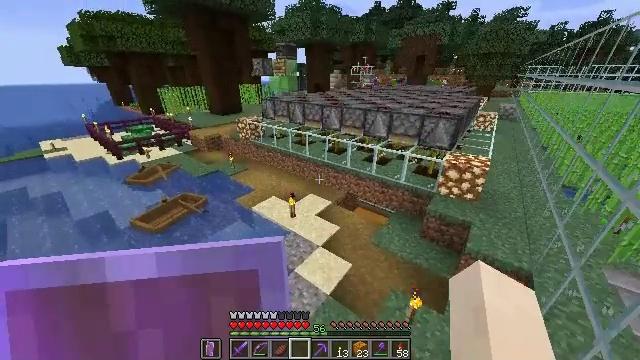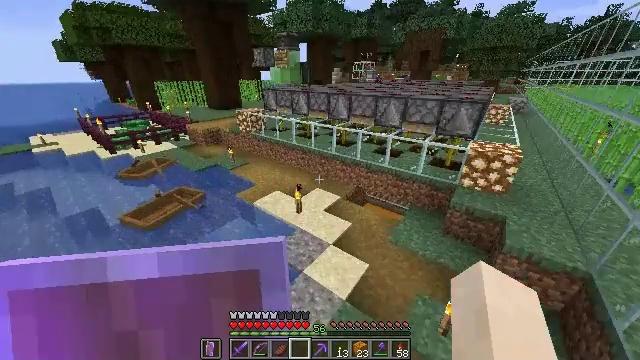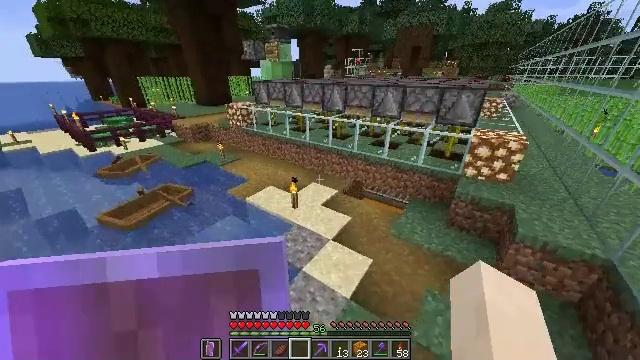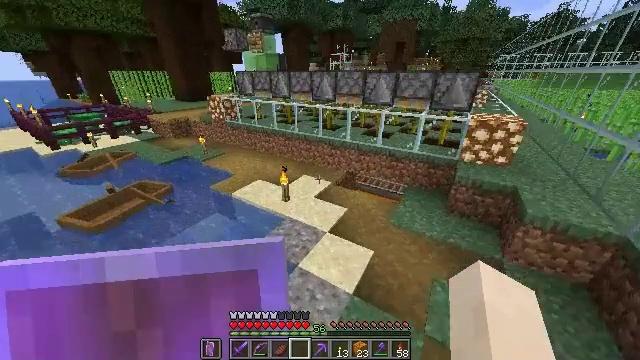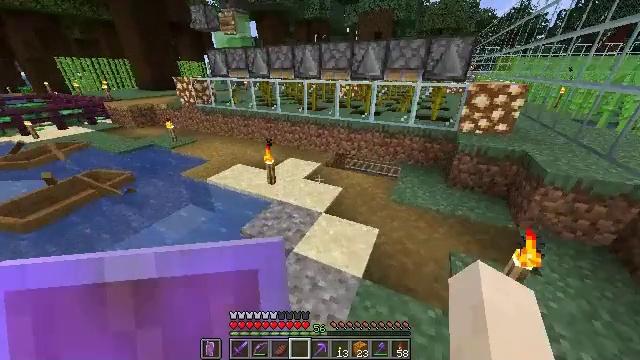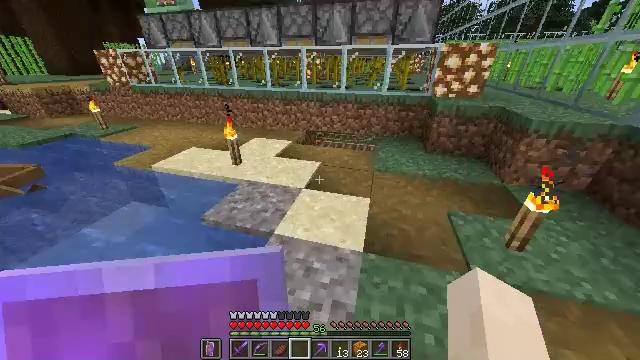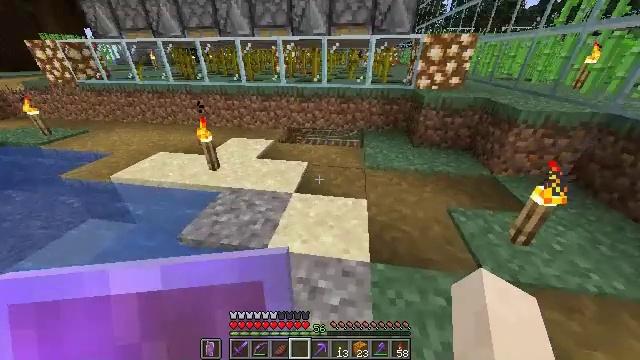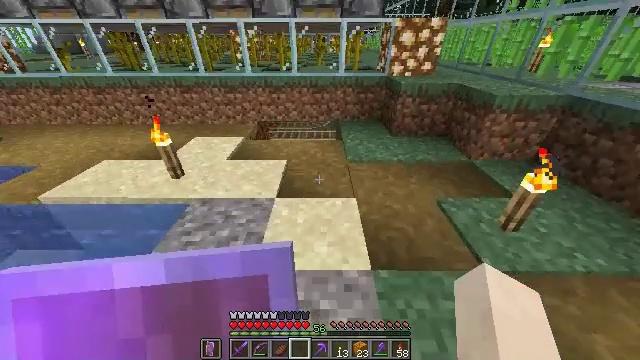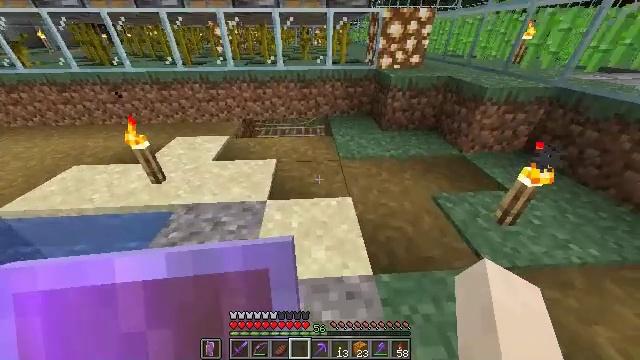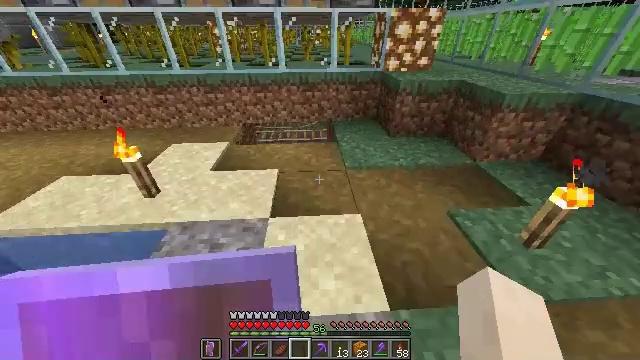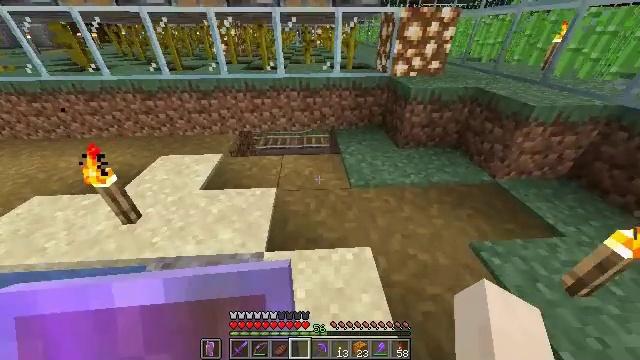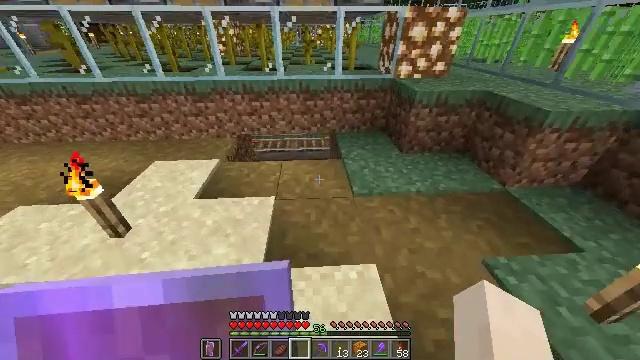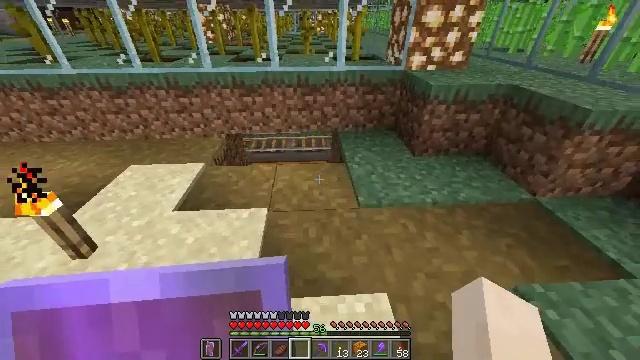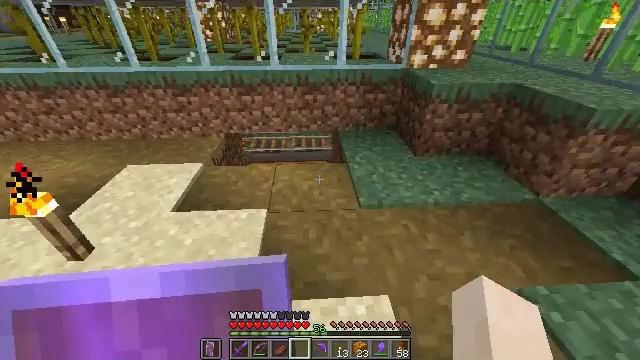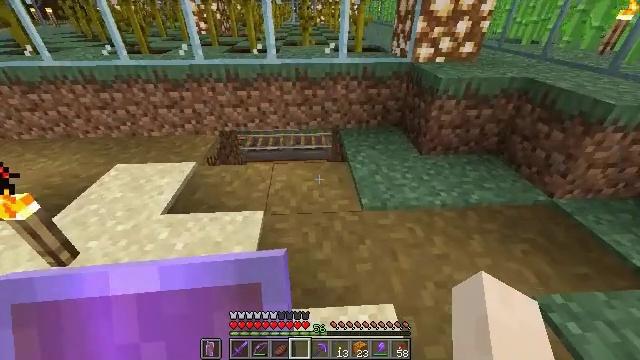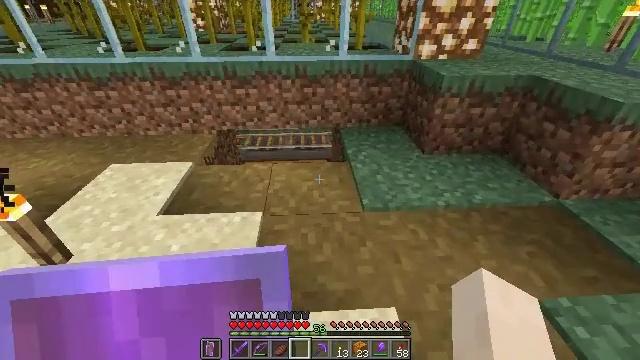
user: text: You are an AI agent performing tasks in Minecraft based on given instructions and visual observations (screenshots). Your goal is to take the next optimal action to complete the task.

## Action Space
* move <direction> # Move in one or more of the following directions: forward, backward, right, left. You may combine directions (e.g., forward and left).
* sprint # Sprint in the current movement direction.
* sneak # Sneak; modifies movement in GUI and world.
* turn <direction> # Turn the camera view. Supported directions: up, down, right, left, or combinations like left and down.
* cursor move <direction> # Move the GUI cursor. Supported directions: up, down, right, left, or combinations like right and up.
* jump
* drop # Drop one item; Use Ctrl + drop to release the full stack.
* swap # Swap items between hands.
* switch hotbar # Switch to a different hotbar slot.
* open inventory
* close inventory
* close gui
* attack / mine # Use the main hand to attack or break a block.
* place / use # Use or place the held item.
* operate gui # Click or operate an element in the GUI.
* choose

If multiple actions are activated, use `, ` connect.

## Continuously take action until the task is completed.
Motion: motion action
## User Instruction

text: Remove the green carpet from the floor.
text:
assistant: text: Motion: move forward, sprint
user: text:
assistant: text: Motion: move forward, sprint, turn right
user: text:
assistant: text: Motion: move forward, sprint, turn right
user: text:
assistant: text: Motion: move forward, sprint, turn right
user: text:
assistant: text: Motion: move forward, sprint, turn right and down
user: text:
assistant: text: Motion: move forward, sprint, turn right and down
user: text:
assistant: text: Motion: move forward, sprint, turn right and down
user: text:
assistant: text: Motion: move forward, sprint, turn right and down
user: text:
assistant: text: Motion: move forward, sprint
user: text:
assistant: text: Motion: move forward
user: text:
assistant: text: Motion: no_op
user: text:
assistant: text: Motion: no_op
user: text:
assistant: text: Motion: no_op
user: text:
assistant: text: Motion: no_op
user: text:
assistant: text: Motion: no_op
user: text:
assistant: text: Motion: no_op
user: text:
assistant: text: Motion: no_op
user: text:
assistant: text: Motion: move forward
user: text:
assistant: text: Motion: move forward, turn left and down
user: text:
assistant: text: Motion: move forward, turn left and down
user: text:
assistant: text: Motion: move forward, turn left and down
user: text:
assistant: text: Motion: move forward, turn down
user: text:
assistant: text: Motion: move forward
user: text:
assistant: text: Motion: move forward
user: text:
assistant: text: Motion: no_op
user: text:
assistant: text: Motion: turn down
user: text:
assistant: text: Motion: turn right and down
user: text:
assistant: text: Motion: no_op
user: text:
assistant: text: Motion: no_op
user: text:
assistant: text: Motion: no_op